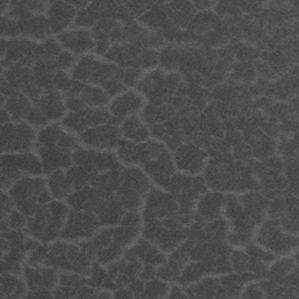
Label: frost